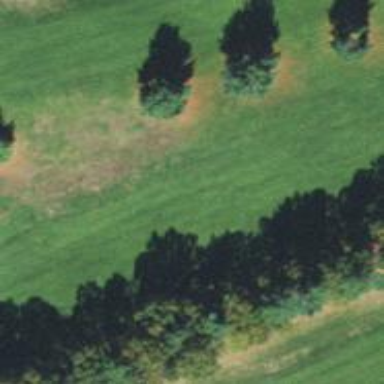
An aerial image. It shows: Golf hole.